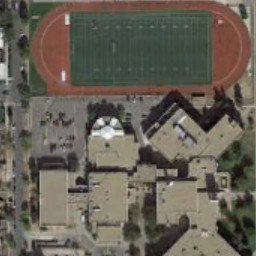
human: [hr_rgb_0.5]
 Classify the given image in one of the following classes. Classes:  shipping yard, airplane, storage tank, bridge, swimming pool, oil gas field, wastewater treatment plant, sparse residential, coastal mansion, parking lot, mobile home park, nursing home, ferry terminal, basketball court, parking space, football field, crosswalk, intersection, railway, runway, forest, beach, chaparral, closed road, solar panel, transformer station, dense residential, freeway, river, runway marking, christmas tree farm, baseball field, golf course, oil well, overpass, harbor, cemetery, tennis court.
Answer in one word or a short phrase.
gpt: football field